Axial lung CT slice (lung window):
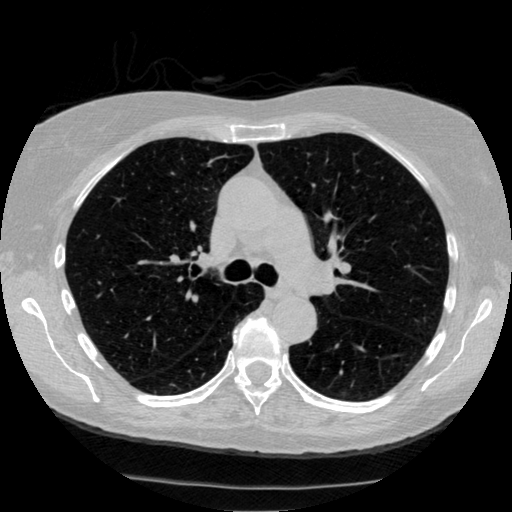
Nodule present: no